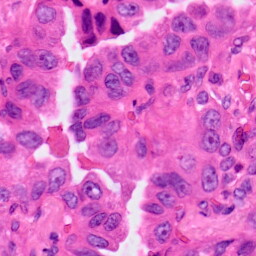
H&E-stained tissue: Lung